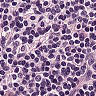
Metastatic tissue present: no